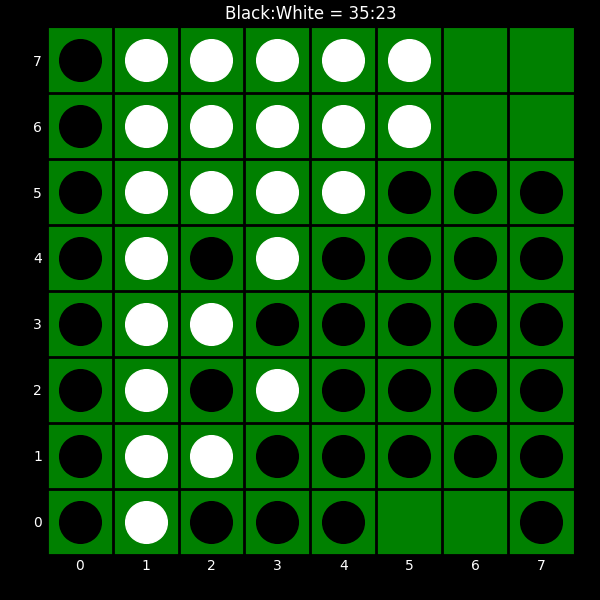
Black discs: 35
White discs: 23